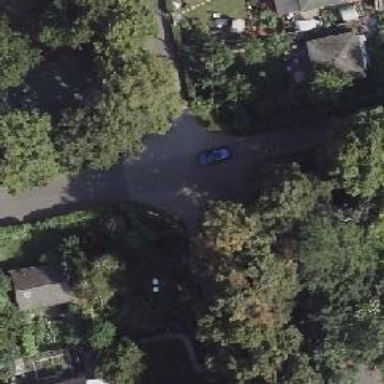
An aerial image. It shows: Tree with broadleaved semi-evergreen leaves.